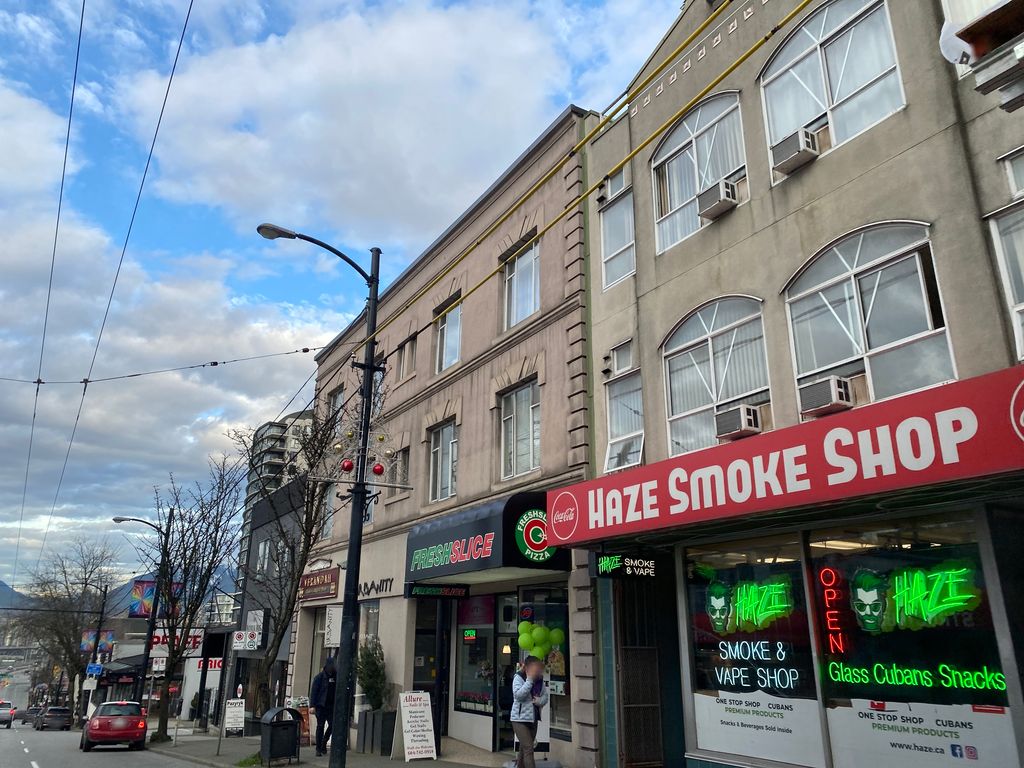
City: vancouver